Question: This is my very first <URL>.
I found this tutorial (<URL> and it helped a lot but I'm having issues showing the names of the columns in the charts and the legend, it only shows "Slice" This is my javascript:
'''
$(document).ready(function() {
var namesArray = [];
var valuesArray = [];
$().SPServices({
operation: "GetListItems",
async: false,
listName: "Test",
CAMLQuery: "<Query><OrderBy><FieldRef Name='Person'/></OrderBy></Query>",
CAMLViewFields: "<ViewFields><FieldRef Name='Person' /><FieldRef Name='Age' /><FieldRef Name='Earnings' /><FieldRef Name='Names' /></ViewFields>",
completefunc: function (xData, Status) {
$(xData.responseXML).SPFilterNode("z:row").each(function() {
var names = $(this).attr("ows_Names");
var values = Math.round($(this).attr("ows_Earnings"));
namesArray.push(names);
valuesArray.push(values);
}); } });
chart = new Highcharts.Chart({
chart: {
renderTo: 'container',
plotBackgroundColor: null,
plotBorderWidth: null,
plotShadow: false
},
title: {
text: 'Total values',
x: -20, //center
},
plotOptions:{ pie: {
allowPointSelect: true,
showInLegend: true,
cursor: 'pointer',
dataLabels: {
enabled: true,
color: '#000000',
connectorColor: '#000000',
formatter: function() {
return '<b>'+ this.point.name +'</b>: $'+ this.y;} }, }},
subtitle: {
text: 'This chart shows value from a SharePoint list using SPServices',
x: -20
},
tooltip:{shared: true,pointFormat: '{series.name}: <b>{point.values}$</b>{point.y}',valueDecimals: 2,shared: true,
useHTML: true,},
legend: {
layout: 'vertical',
align: 'right',
verticalAlign: 'top',
x: -300,
y: 100,
borderWidth: 0
},
series: [{
showInLegend:true,
type: 'pie',
name: 'Earnings',
data: valuesArray
}]
});});
'''
This is what I see in the browser:

Thanks in advance for any suggestion.
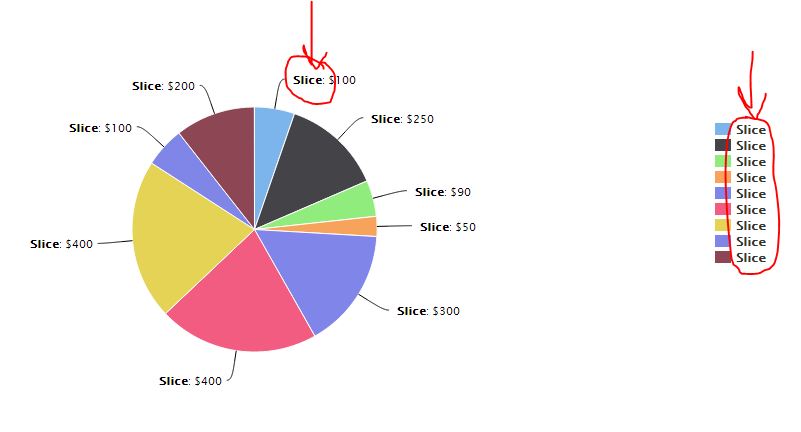
Answer: You must provide the slice names in your series data array. Try it this way
'''
completefunc: function (xData, Status) {
$(xData.responseXML).SPFilterNode("z:row").each(function() {
var names = $(this).attr("ows_Names");
var values = Math.round($(this).attr("ows_Earnings"));
//namesArray.push(names); <-- YOU DON'T NEED THIS
valuesArray.push([names,values]);
});
});
'''
For more explaination See the following fiddle
<URL>
If you see the data of the series, you will see that, where the slice name has not been provided, there it got a name as 'Slice'